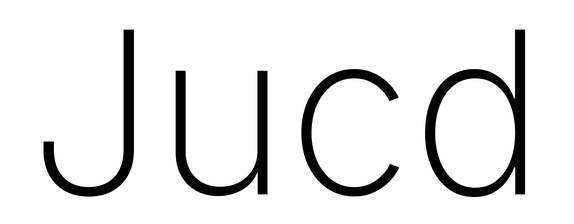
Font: Inter_ExtraLight